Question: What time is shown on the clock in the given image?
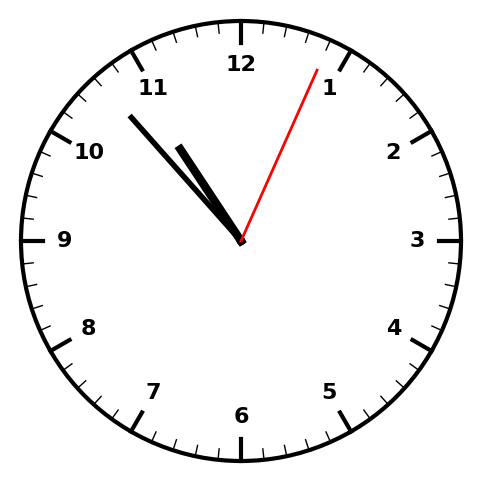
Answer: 10:53:04